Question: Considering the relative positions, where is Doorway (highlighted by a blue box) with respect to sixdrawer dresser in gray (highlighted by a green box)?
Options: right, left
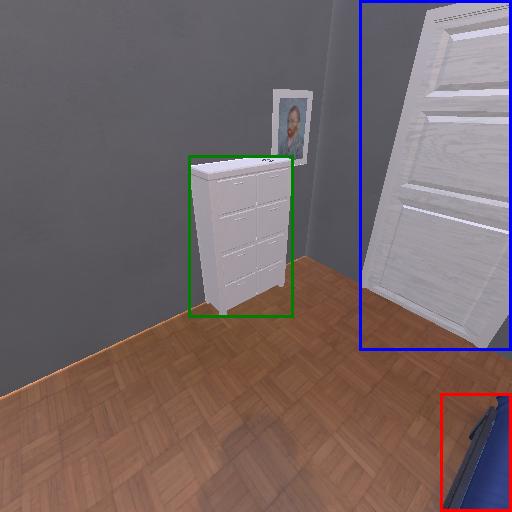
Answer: right